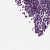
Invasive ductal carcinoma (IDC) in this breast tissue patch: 0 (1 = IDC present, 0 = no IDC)